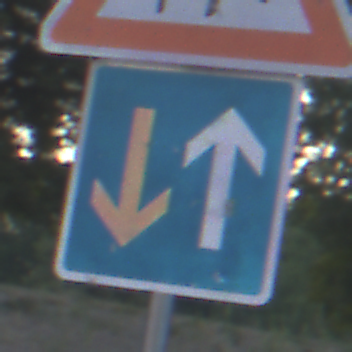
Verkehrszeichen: VorrangVorGegenverkehr
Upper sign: KinderRechts
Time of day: SunriseSunset
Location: Outdoor (Urban)
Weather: Clear
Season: NotSpecified
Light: Natural